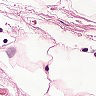
Metastatic tissue present: no